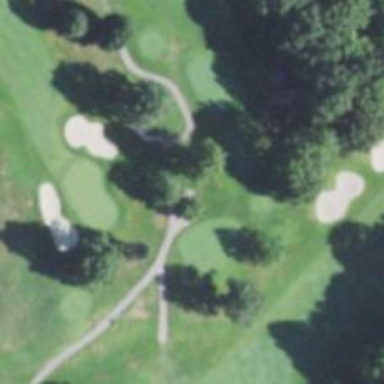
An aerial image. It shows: Service road designated as golf cart path.